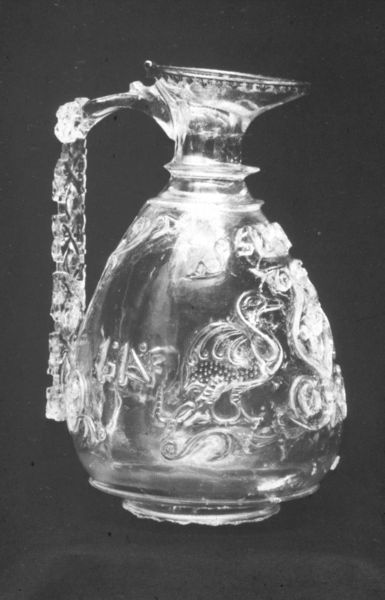
Titel: Kanne aus Bergkristall (Islam)
Künstler: unbekannt
Standort: Florenz
Institution: Palazzo Pitti
Schlagwörter: dunkel, flügel, schatten, vogel, wasser, weiß, blumen, glas, grau, hell, licht, schmuck, schwarz, tiere, muster, ornament, alt, trinken, barock, federn, gefieder, halten, silber, stehen, tragen, hals, natur, spiegelung, vögel, boden, kelch, reich, adel, renaissance, rund, henkel, kanne, krug, vase, schwung, relief, klar, schrift, gans, schnabel, schwan, abstrakt, rind, rand, wein, handarbeit, reflexe, schmal, glanz, dekor, floral, ornamente, verzierung, spiegeln, glänzen, bauch, transparent, fein, ring, striche, leuchten, reflexion, unscharf, foto, fotografie, photographie, punkte, griff, kurven, hell dunkel, gefäß, zinn, fuss, motiv, form, asien, geschirr, schnitt, schwarz weiss, kreise, bürgertum, pfau, kunst, gravur, rom, photo, verziert, ornamental, musterung, karaffe, schnörkel, handwerk, voluten, kristall, antik, durchsichtig, griechenland, reichtum, durchscheinen, zier, zierde, pokal, teuer, filigran, applikation, fotographie, kunsthandwerk, hänkel, geblasen, behälter, artefakt, geschliffen, foro, rille, wertvoll, gläsern, bauchig, wasservogel, tülle, wasserkrug, ausguss, schnepfe, photografie, halsring, bergkristall, behältnis, schütten, glasbläser, gefäs, altertum, schwünge, bleikristall, kristal, quarz, glaskunst, appliziert, aien, bayerischer wald, cham, crystall, durchschauen, esskultur, feldspad, glasschnitt, glänzig, hauge, karffe, krystall, schwarz und weiss, schüttrand, transluzide, trinkkultur, verzieren, karaffee, glaskaraffee, avase